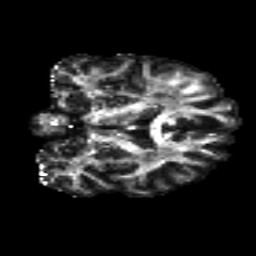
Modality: FA
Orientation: coronal
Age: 31
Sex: male
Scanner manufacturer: siemens
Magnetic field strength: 3 T
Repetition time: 8.8 s
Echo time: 0.085 s